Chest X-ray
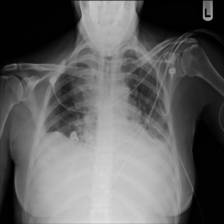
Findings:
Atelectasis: negative
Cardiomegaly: negative
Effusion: positive
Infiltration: negative
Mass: positive
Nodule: negative
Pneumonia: negative
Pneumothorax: negative
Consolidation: positive
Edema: negative
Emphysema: negative
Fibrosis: negative
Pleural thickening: negative
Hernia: negative